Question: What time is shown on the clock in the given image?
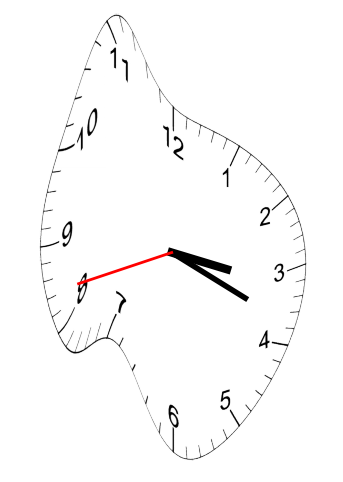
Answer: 03:18:42